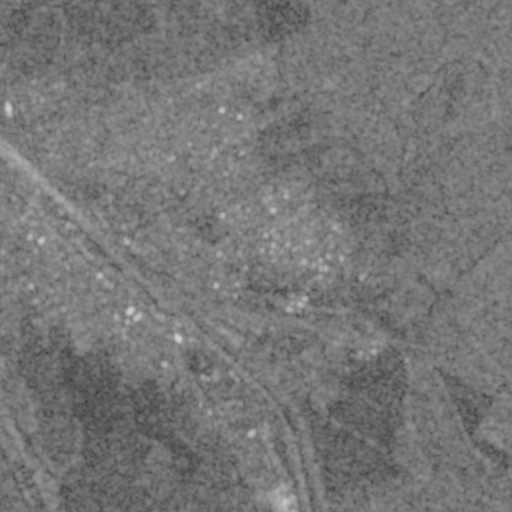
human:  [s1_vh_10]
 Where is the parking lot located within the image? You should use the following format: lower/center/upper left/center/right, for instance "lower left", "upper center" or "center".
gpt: The parking lot is located in the center left of the image.
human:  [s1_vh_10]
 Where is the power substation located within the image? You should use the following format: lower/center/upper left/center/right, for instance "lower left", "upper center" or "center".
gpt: The power substation is located in the center right of the image.
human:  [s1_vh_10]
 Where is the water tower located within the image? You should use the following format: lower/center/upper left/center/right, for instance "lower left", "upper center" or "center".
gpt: The water tower is located in the lower center of the image.
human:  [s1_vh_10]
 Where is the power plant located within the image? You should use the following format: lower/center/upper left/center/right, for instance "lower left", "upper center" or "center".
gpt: There is no power plant in the image.

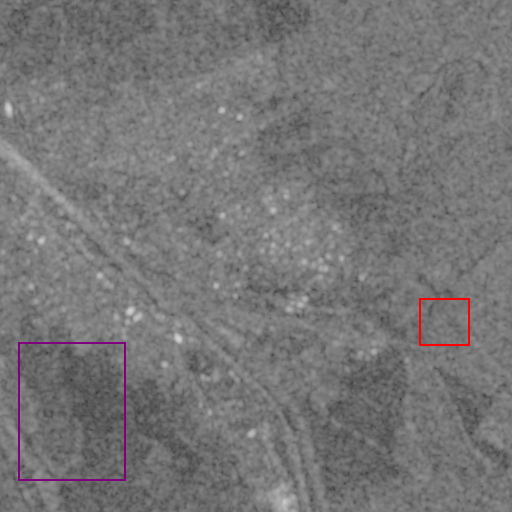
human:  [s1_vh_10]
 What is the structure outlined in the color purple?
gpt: The structure outlined in purple is a crop field.
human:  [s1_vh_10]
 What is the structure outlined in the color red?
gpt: The structure outlined in red is a park.
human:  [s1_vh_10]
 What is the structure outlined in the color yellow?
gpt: There is no yellow outline.